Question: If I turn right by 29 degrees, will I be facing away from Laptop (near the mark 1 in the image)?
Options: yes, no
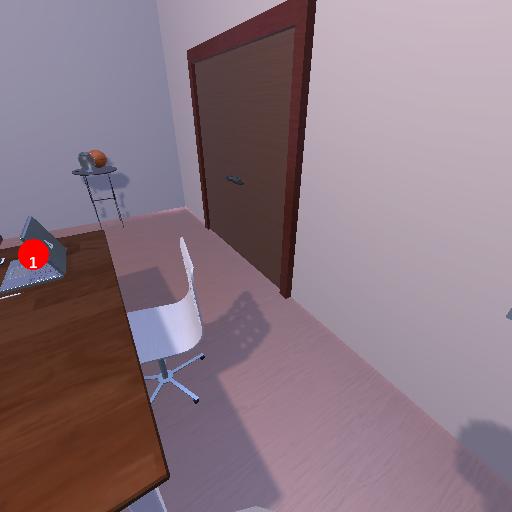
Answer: yes